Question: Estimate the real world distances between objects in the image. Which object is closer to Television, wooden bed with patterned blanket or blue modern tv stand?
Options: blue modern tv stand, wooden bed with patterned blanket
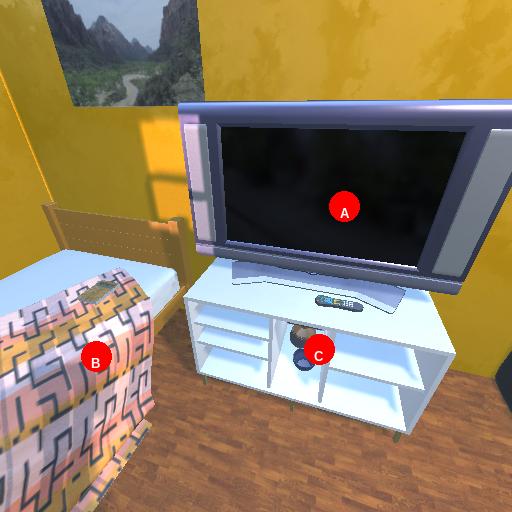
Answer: blue modern tv stand